Aerial crown-view tile of a tropical tree (Barro Colorado Island, Panama), acquired 20240918:
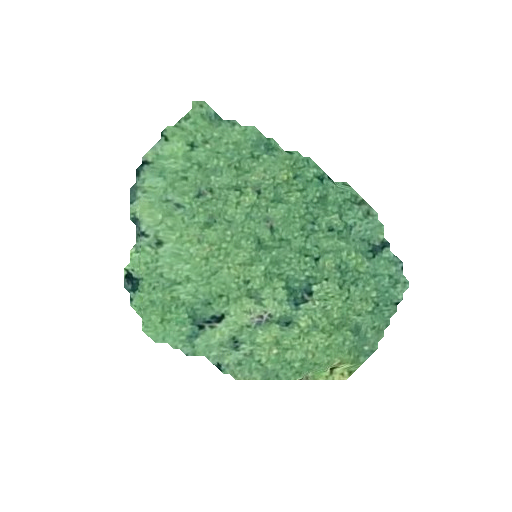
Species: Trattinnickia aspera
GBIF accepted scientific name: Trattinnickia aspera
Crown area: 86.176 m²